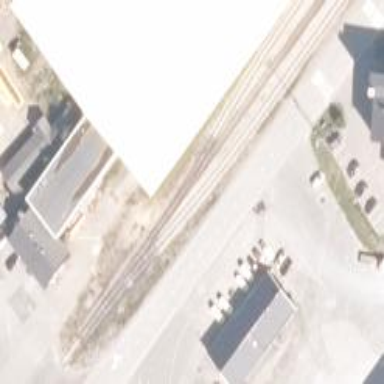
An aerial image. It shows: Railway spur service.